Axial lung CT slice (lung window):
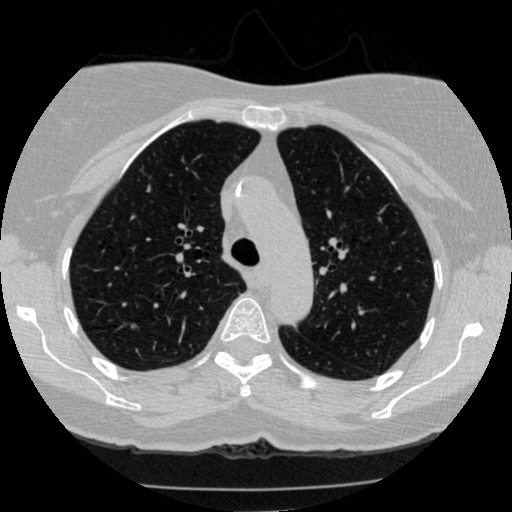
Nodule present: no